Here is the wavelet time-frequency representation (scalogram) of a rolling-element bearing's vibration measurement. Determine the bearing's health state. Answer with exactly one of: normal, inner_race, outer_race, ball.
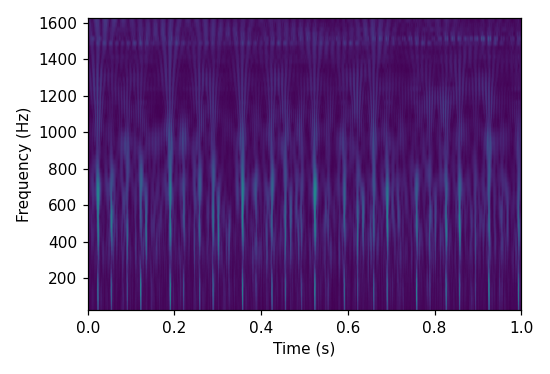
Answer: inner_race